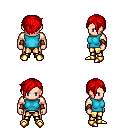
a pixel art fantasy rpg character, male body template, human, light skin, teal sleeveless shirt, gold greaves, red pixie cut hairstyle, cloth bracers, gold boots, four views (front, back, left, right), 2x2 character sprite sheet, small pixel art, hard edges, no anti-aliasing